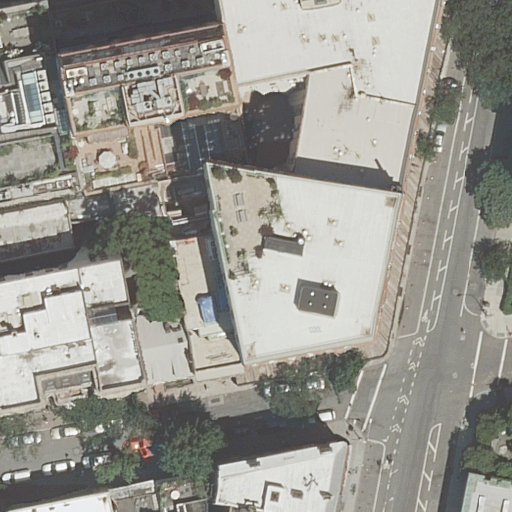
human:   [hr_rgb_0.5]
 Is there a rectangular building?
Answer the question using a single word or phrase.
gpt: yes

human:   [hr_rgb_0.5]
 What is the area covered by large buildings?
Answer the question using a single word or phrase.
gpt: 3294m2

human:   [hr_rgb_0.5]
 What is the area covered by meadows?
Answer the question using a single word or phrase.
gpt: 0m2

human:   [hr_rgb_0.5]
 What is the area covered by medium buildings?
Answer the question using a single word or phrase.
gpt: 1724m2

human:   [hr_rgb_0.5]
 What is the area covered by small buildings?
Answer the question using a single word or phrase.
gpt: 506m2

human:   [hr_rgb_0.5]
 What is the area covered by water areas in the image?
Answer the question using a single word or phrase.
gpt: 0m2

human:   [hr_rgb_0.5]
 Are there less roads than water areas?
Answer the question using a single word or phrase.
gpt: no

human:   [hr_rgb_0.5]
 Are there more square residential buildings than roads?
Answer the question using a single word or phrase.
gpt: no

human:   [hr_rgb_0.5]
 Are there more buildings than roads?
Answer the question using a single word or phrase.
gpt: yes

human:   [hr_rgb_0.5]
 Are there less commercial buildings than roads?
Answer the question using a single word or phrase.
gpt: yes

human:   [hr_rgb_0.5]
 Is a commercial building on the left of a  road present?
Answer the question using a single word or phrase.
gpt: no

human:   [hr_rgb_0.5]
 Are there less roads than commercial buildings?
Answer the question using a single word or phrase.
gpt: no

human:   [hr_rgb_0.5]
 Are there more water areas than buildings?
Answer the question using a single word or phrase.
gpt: no

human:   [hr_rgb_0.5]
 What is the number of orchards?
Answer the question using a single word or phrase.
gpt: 0

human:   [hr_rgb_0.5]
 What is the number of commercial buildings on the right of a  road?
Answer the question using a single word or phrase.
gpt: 0

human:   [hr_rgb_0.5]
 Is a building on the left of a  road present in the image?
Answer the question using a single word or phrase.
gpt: yes

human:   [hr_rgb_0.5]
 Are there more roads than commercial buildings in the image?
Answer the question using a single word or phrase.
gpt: yes

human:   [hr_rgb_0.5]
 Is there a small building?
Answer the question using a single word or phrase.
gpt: yes

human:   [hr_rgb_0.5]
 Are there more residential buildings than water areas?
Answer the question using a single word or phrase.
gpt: yes

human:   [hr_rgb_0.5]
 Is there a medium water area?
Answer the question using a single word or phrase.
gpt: no

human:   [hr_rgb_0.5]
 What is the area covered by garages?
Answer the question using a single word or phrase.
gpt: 0m2

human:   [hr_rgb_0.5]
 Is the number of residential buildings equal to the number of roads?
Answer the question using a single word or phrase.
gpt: no

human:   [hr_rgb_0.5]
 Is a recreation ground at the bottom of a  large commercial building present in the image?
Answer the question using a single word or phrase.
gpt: no

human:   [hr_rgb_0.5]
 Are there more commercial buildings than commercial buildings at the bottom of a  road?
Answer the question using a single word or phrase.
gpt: no

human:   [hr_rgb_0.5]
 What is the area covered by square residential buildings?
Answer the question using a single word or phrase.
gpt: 0m2

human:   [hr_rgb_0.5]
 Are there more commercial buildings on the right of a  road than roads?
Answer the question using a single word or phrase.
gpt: no

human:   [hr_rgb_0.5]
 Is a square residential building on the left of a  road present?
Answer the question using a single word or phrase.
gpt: no

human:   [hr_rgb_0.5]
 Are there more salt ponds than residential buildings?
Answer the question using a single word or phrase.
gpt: no

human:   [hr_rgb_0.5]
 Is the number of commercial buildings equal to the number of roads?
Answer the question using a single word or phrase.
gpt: no

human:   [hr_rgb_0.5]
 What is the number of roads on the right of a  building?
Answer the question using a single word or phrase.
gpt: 2

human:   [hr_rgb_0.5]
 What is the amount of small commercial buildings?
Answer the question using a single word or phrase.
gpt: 0

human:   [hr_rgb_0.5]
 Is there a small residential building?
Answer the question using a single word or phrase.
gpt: yes

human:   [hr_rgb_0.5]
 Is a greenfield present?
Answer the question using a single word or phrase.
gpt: no

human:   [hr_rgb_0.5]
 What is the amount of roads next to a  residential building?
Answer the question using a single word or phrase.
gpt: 2

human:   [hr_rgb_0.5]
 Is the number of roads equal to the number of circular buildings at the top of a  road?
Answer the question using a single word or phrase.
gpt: no

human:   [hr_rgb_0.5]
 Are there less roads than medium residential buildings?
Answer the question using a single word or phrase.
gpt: yes